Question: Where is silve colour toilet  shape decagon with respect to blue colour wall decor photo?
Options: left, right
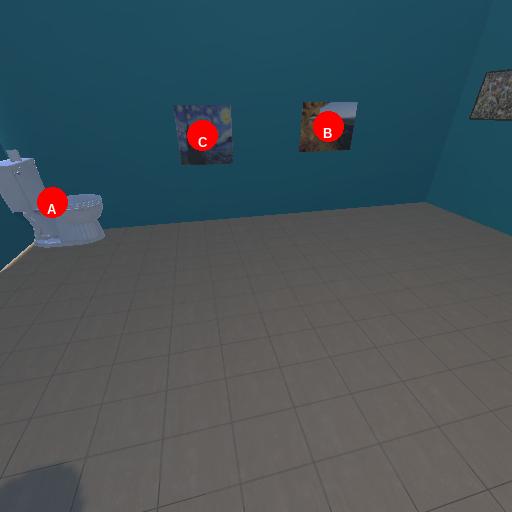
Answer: left